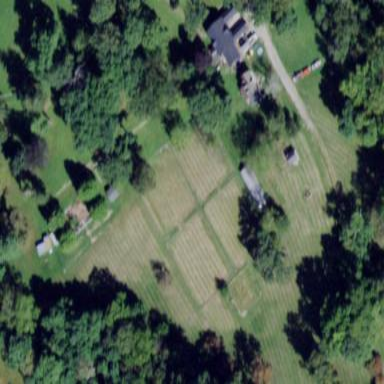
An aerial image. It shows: Farmyard area.